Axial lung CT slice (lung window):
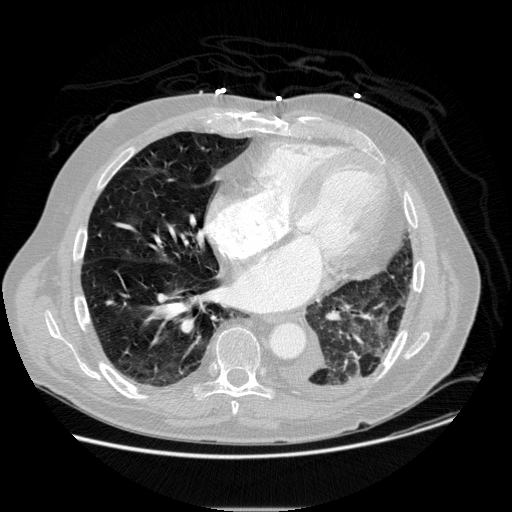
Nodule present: no